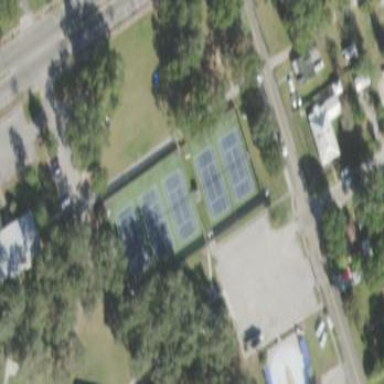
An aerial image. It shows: Tennis court in leisure pitch.